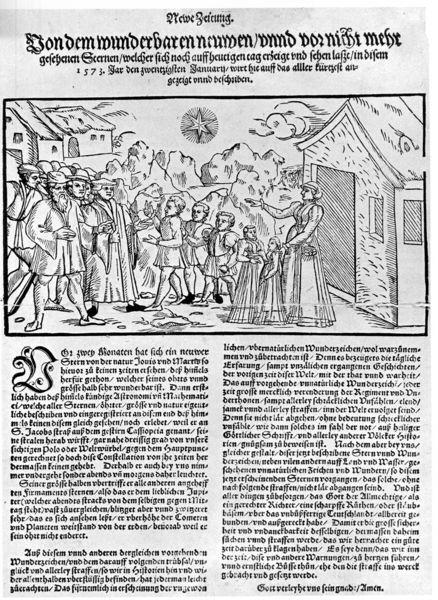
Titel: Newe Zeitung. von dem wunderbaren [...] Sternen
Standort: Zürich.
Institution: Wickiana
Schlagwörter: baum, gott, gruppe, hand, himmel, weiß, wolken, bäume, landschaft, menschen, mädchen, stadt, fenster, frau, geste, grau, hut, hüte, kleid, kleider, männer, schwarz, szene, tür, zeichnung, dach, haus, wolke, gespräch, leute, menge, bart, bärte, wand, arm, geschichte, stein, bild, häuser, gehen, hütte, sonne, kind, mutter, personen, blatt, wald, kinder, szenerie, schrift, zwei, schuhe, jungen, knaben, berge, dorf, grafik, graphik, spalten, platz, figuren, karikatur, deutsch, zeigen, tor, eingang, mond, buch, stern, druck, sterne, stich, titel, seite, illustration, schwarzweiß, text, zeitung, initiale, überschrift, volk, neu, buchseite, mittelalter, königin, zeilen, sten, fraktur, altdeutsch, neue, legende, erwachsene, häsuer, wunderbar, rat, verkünden, wunder, druckschrift, majuskel, ext, bildt, news, new, nachrichten, ger